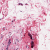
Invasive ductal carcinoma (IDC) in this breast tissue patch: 0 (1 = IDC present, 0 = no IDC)